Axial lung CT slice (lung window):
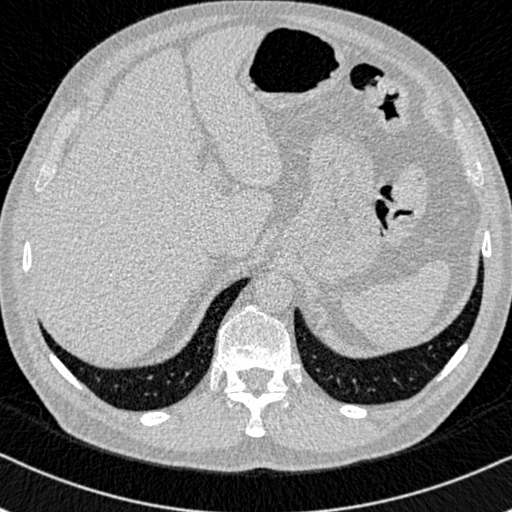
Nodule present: no